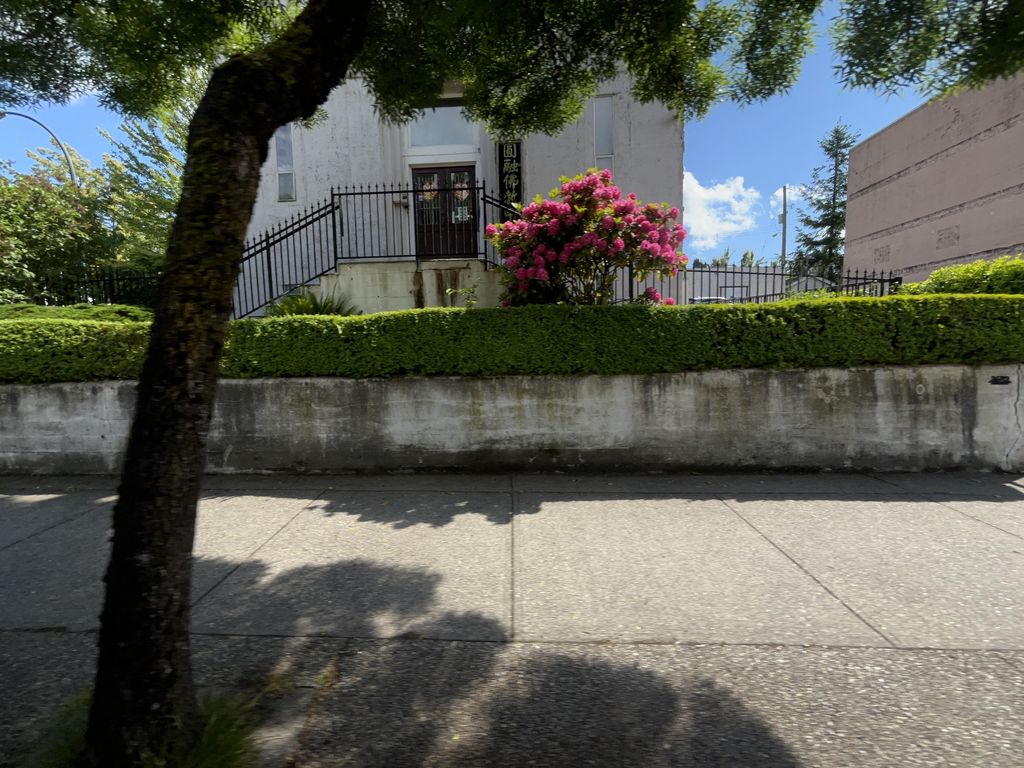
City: vancouver